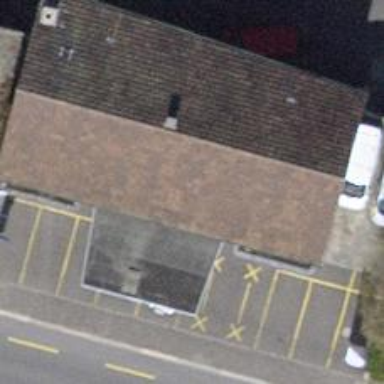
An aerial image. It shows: Car repair shop.